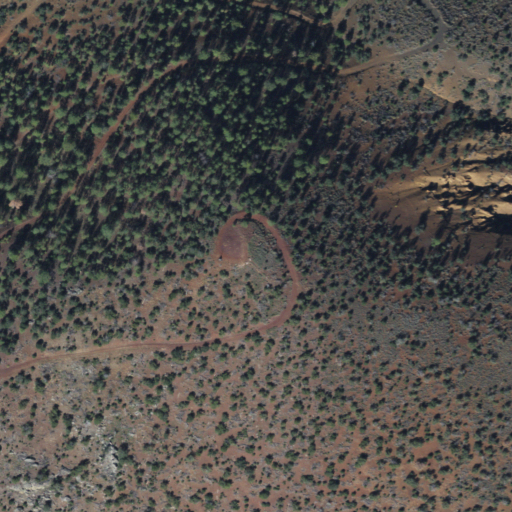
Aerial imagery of mountain in Arizona named Red Hill containing evergreen forest, shrub, grassland, and open development